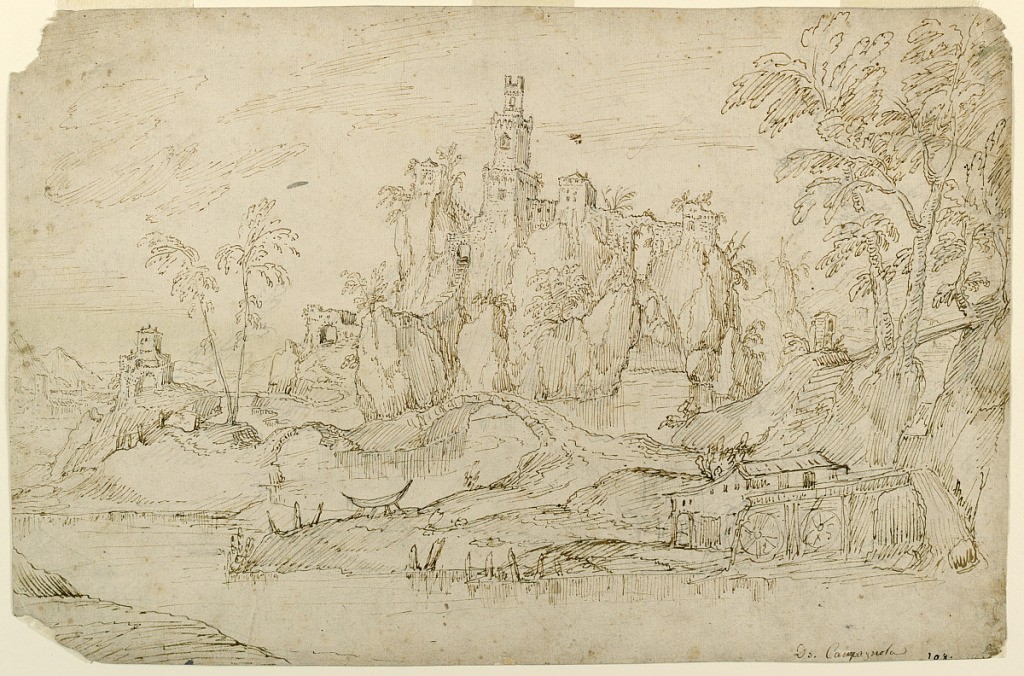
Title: Fantasy Landscape with Watermill
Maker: Domenico Campagnola, Italian, 1500 - 1564
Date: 1530–1580
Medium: Black chalk, pen and ink on paper
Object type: Drawing
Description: A fantastical view of mountainous country with three streams. A mountain with castle at center. A water mill to the right foreground.